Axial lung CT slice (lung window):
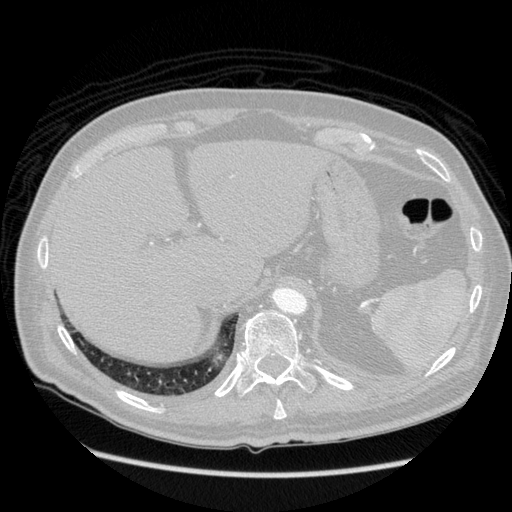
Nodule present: no